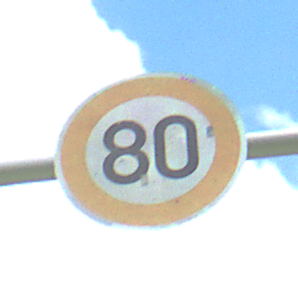
Verkehrszeichen: Geschwindigkeit80
Umgebung: Outdoor, Nature
Tageszeit: Midday
Wetter: PartlyCloudy
Licht: Natural
Jahreszeit: NotSpecified
Kontrast: HighContrast